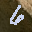
Label: 6